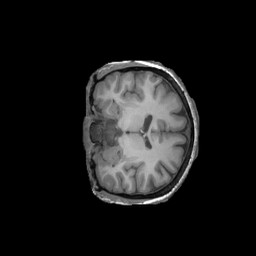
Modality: T1w
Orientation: coronal
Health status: ill
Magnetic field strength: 3 T